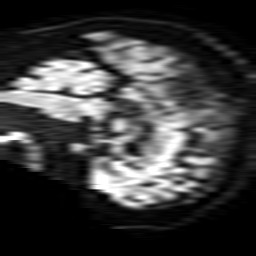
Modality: TRACE
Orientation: sagittal
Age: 63
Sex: female
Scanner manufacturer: philips
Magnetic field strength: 1.5 T
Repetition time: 3.538 s
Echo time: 0.09411 s